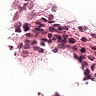
Metastatic tissue present: no